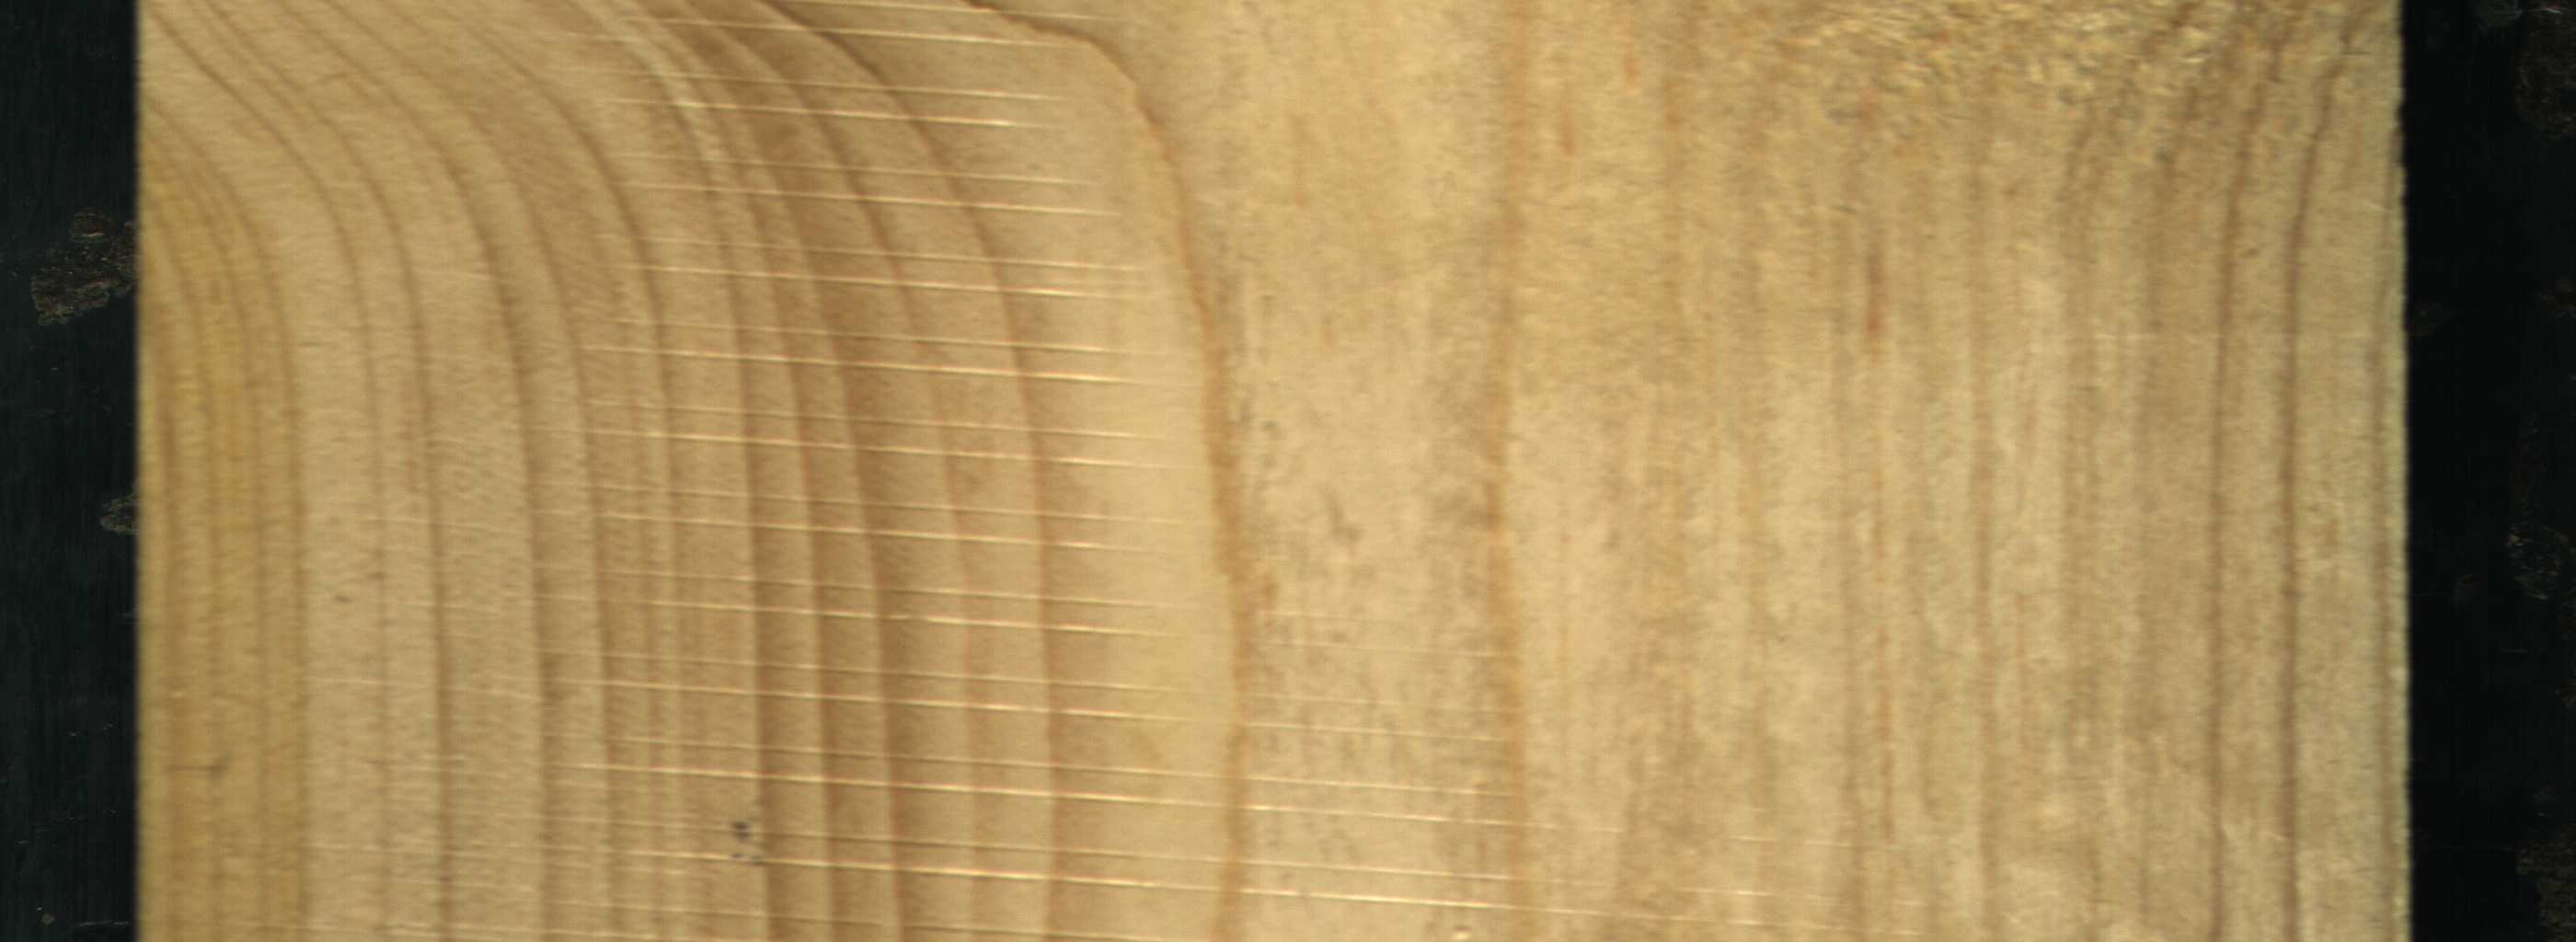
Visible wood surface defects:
resin